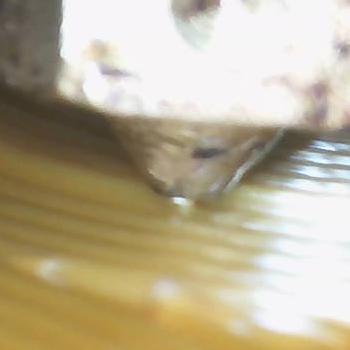
Flow rate: 112%